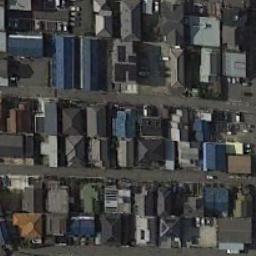
Label: residential